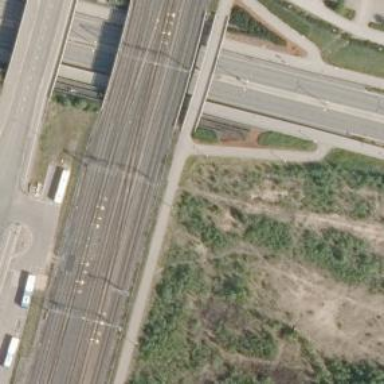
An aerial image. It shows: Rail siding with electrified contact lines for trains.